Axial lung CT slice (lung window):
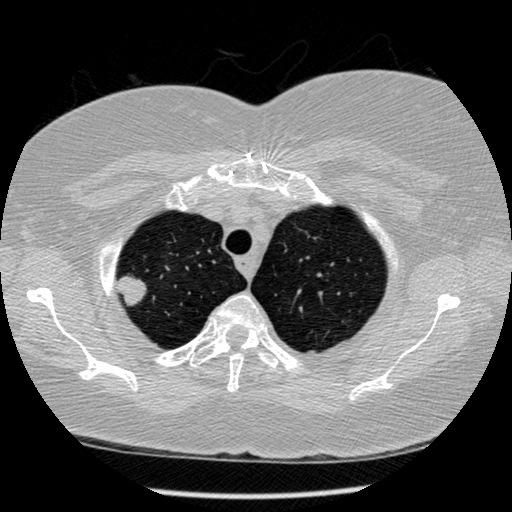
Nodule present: yes
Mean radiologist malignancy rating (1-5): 4.5